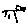
Label: cat